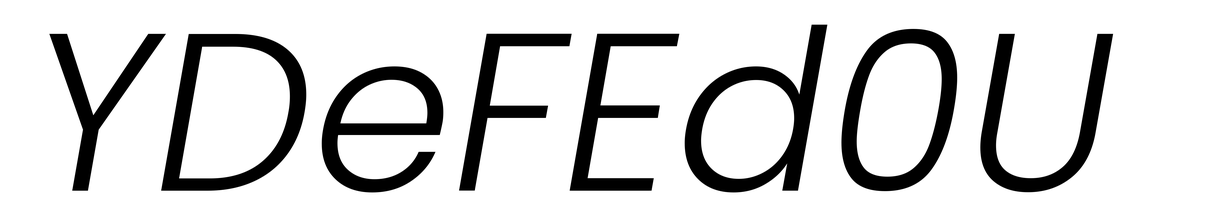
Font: Poppins-LightItalic